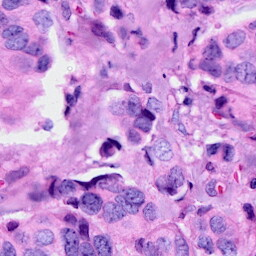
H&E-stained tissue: Breast